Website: walmart
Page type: account-selection
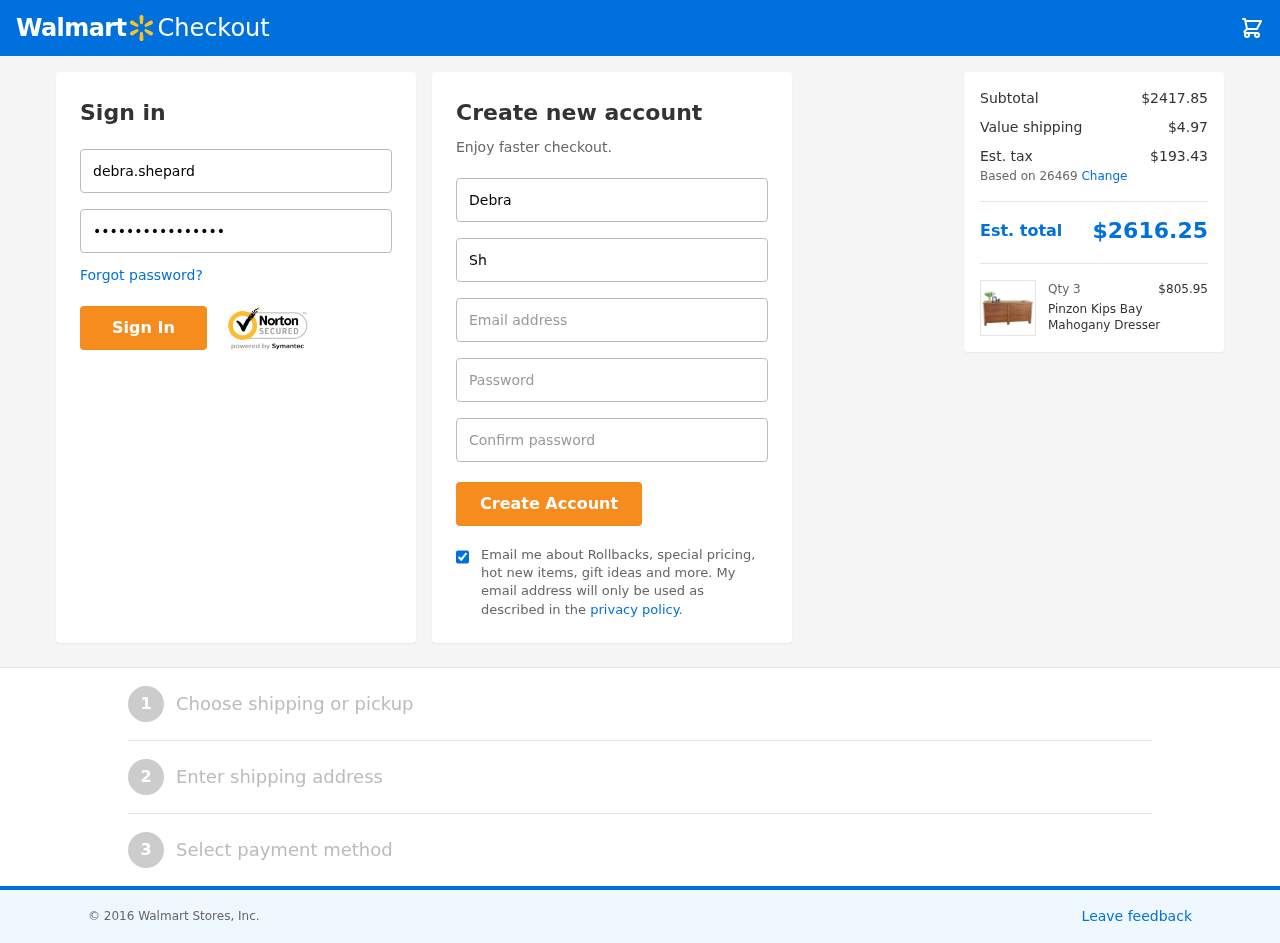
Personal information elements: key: PII_EMAIL
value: debra_shepard@hotmail.com
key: PII_FIRSTNAME
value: Debra
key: PII_LASTNAME
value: Shepard
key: PII_LOGIN_USERNAME
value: debra.shepard
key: PII_POSTCODE
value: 26469
Product elements: key: PRODUCT1_NAME
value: Pinzon Kips Bay Mahogany Dresser
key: PRODUCT1_PRICE
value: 805.95
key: PRODUCT1_QUANTITY
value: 3
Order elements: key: ORDER_SUBTOTAL
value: $2417.85
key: ORDER_SHIPPING_COST
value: $4.97
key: ORDER_TAX
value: $193.43
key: ORDER_TOTAL
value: $2616.25